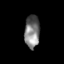
Tissue: skin
Cell type: Epithelial cells
Senescence score: 0.2782
Nuclear area (px): 484
Mean DAPI intensity: 123.145